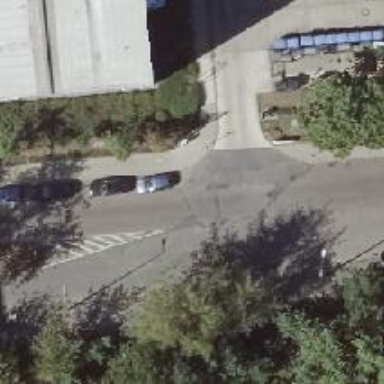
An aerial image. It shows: Concrete driveway.